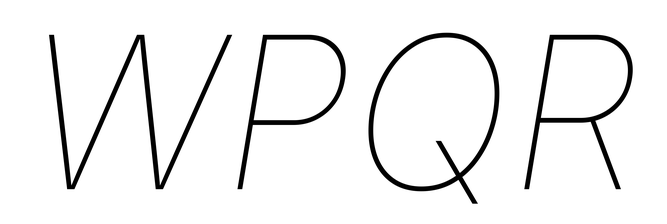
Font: Inter-Italic_Thin_Italic